Interaction volume radius: 5 \u00c5
Interaction volume height: 25 \u00c5
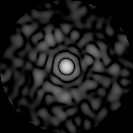
Disorder parameter: 0.8392